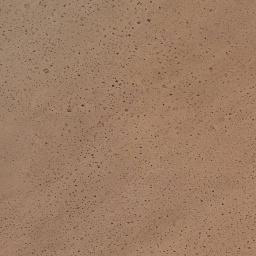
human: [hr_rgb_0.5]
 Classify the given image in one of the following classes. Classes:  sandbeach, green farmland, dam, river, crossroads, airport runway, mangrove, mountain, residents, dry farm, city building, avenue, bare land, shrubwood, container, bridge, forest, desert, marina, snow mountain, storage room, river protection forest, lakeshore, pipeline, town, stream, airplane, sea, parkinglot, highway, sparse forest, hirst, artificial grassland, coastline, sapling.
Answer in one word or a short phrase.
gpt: desert